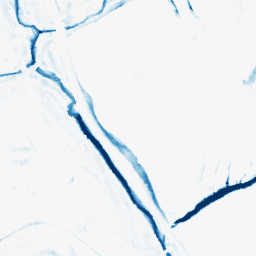
Category: morphological
Decomposition family: morphological_rect
Decomposition parameters: operation: closing
width: 10
height: 10
Upsampling method: sinc_hamming
Upsampling parameters: scale: 2
kernel_size: 8
Upsampling scale: 2